Interaction volume radius: 5 \u00c5
Interaction volume height: 15 \u00c5
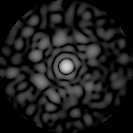
Disorder parameter: 0.8151